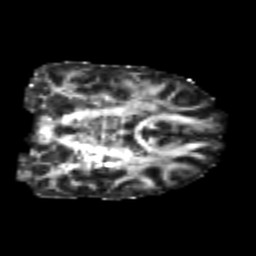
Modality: FA
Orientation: coronal
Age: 21
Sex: male
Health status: healthy
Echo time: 0.074 s